Question: Here's my current chart:

Is it possible to get the green and red series to connect points based on the dependent value (TVD) and not the independent value (Pressure)?
I'd like to connect the points based on the increase in TVD.
My series are bound to values found in a list of objects. The list of objects is sorted based on the increase in TVD, but when I bind my list to the series, the points connect based on increase in pressure.
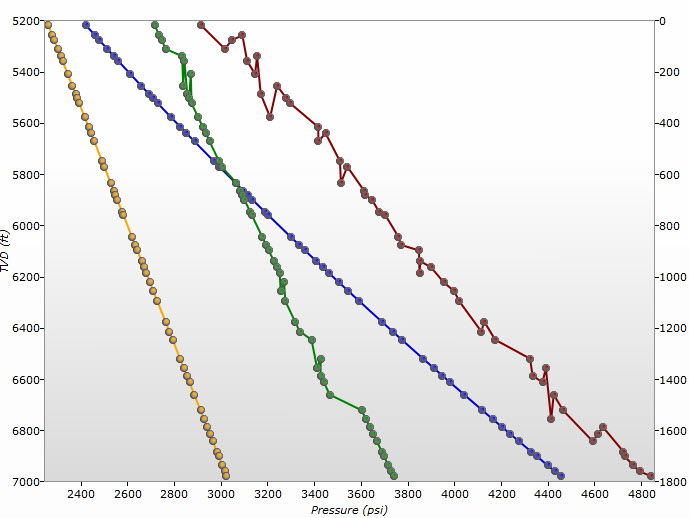
Answer: I would hazard a guess that it isn't possible.
I was able to reproduce the chart sorting the points in X order. Indeed, it seems the LineSeries class (or rather its superclass, LineAreaSeriesBase, <URL>, keeps the points in a collection ordered by independent value. So, the LineSeries will completely ignore the order in which you supply the points.
The next thing I tried was swapping the X and Y axes. I tried a few things that I thought would work but in the end all I got was an 'Assigned independent axis cannot be used' exception. Google turned up <URL>, in which another user asks the same question and gets no helpful answers.
If you really want a chart plotting points in order of TVD, then I would have to recommend abandoning the Silverlight Toolkit chart and using a third-party control instead. Every time I've attempted to use the Silverlight Toolkit chart I've run up against an issue or an inflexibility with it. In my opinion it's just not good enough for production use. You're evidently working for the oil industry, so it's not like they can't afford a few hundred dollars for a licence for one of these libraries.